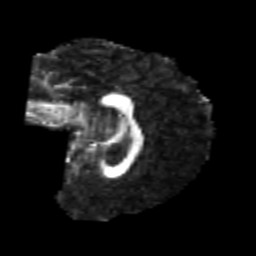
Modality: FA
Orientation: sagittal
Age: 21
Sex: female
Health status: healthy
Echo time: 0.074 s